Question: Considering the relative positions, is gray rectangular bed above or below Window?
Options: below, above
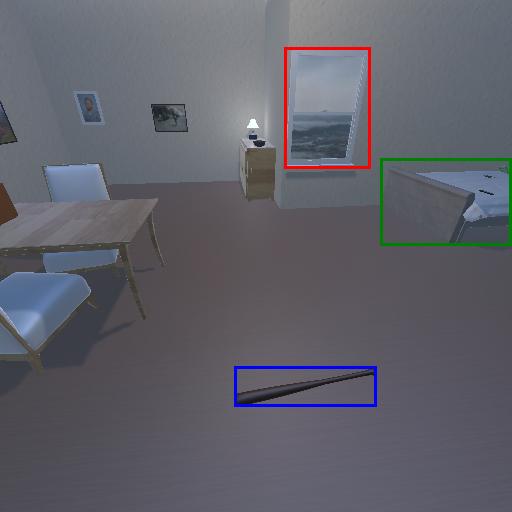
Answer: below